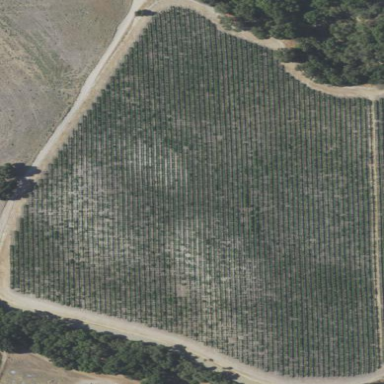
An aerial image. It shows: Vineyard where grapes are grown.